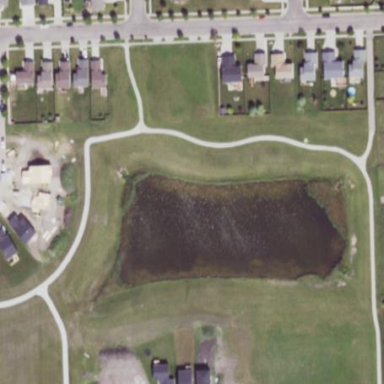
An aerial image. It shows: Pond with natural water.